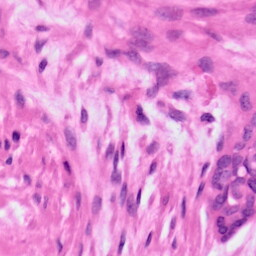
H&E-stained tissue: Ovarian